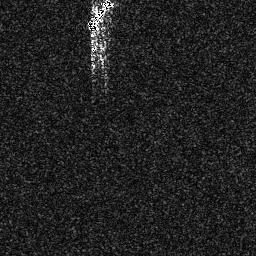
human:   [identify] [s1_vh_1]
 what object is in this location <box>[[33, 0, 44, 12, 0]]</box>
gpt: <ref>1 medium ship at the top</ref>